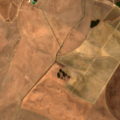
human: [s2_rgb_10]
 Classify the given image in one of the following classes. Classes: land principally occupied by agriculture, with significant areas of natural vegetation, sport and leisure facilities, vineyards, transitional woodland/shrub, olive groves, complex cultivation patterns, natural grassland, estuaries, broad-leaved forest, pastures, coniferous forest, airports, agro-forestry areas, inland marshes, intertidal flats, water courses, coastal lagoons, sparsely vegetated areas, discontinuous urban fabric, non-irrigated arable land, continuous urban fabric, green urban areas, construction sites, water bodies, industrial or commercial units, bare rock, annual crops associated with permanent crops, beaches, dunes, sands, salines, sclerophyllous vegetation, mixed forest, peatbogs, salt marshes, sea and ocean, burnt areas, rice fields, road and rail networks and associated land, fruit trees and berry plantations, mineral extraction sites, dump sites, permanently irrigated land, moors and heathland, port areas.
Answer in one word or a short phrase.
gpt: non-irrigated arable land, permanently irrigated land, vineyards